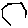
Label: hexagon